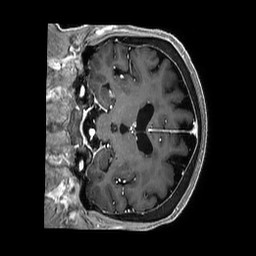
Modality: T1w
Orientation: coronal
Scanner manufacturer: philips
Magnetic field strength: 3 T
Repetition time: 0.006656 s
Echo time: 0.002988 s